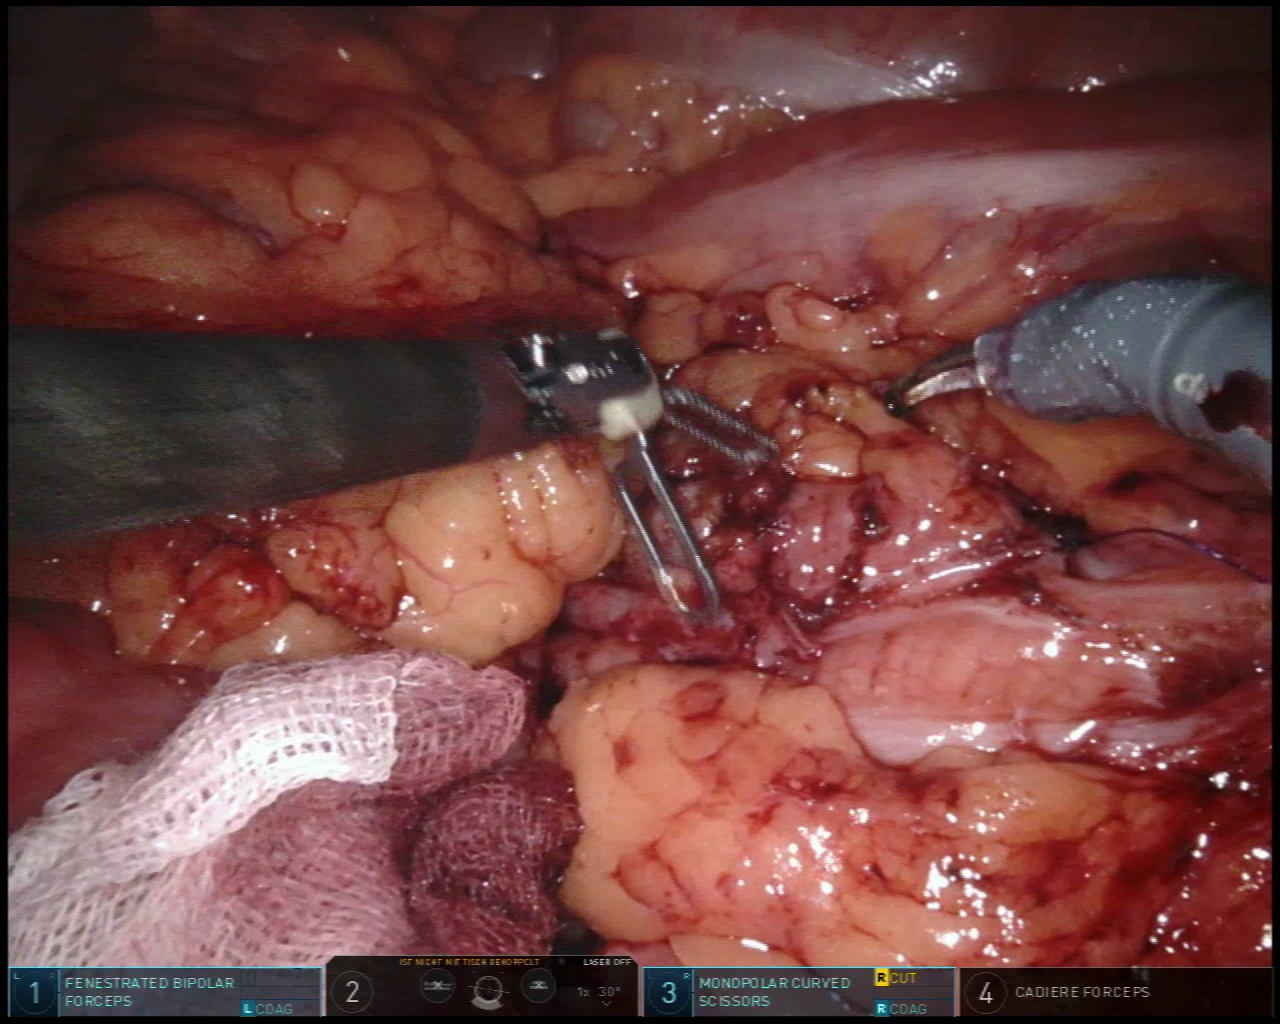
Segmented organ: colon
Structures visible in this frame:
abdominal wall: no
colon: yes
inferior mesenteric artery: no
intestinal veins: no
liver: no
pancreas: no
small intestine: no
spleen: no
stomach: no
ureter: no
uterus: no
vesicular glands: no